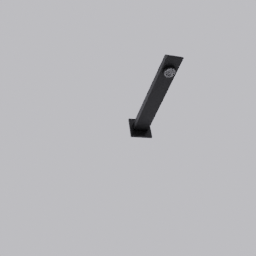
Label: appliances